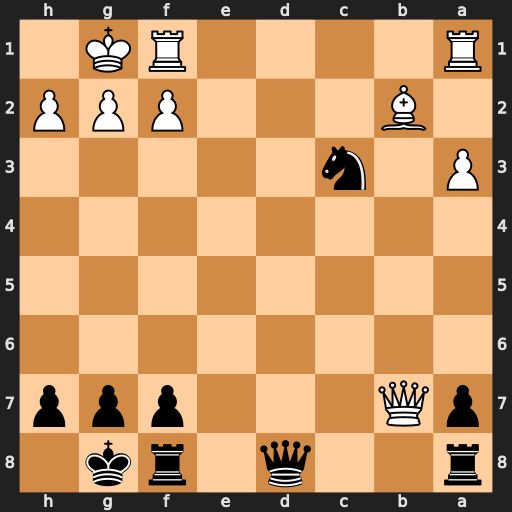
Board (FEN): r2q1rk1/pQ3ppp/8/8/8/P1n5/1B3PPP/R4RK1
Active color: b
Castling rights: -
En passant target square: -
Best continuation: Ne2+ Kh1 Rb8 Qxa7 Rxb2